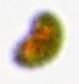
Label: Akashiwo